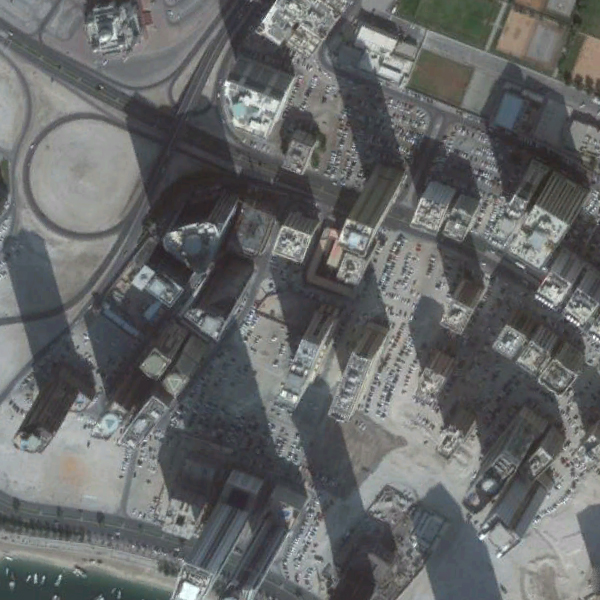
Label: Commercial